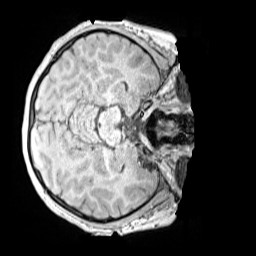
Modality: MP2RAGE
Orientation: axial
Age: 11
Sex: female
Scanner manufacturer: siemens
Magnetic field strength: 3 T
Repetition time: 4 s
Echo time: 0.00299 s